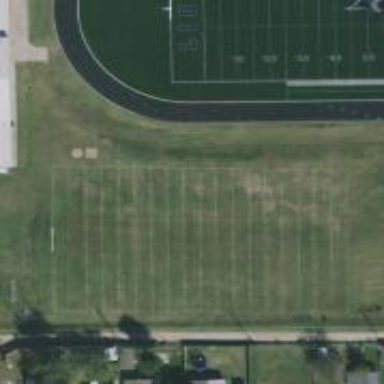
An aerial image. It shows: American football pitch.